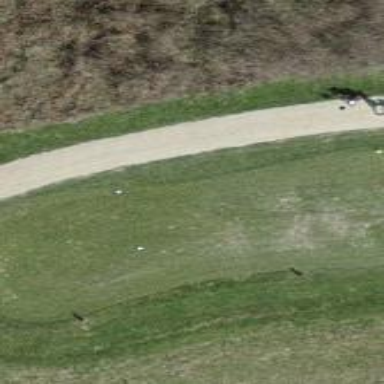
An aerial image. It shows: Golf tee.